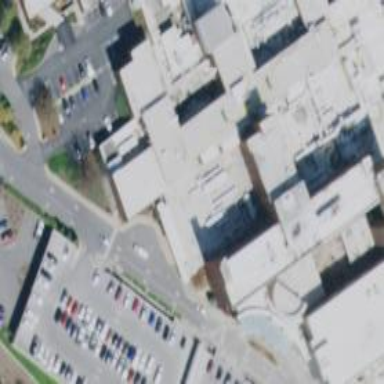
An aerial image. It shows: Hospital providing healthcare services.